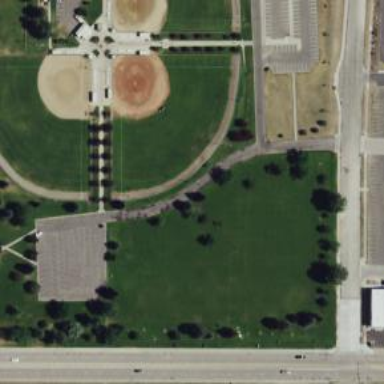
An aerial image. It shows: Baseball pitch for leisure land.